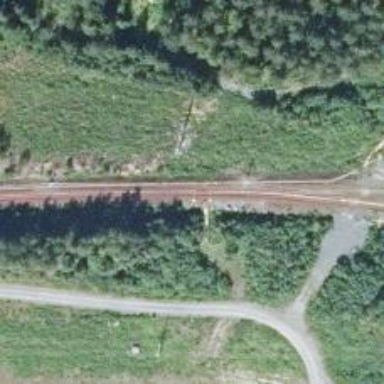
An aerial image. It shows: Continuous rail track.